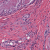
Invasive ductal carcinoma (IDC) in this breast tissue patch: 0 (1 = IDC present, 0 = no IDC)